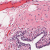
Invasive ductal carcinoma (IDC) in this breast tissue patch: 0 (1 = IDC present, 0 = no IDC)